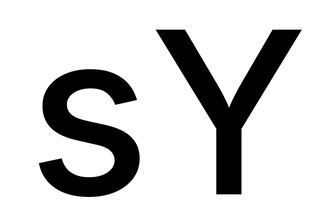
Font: Inter_Medium